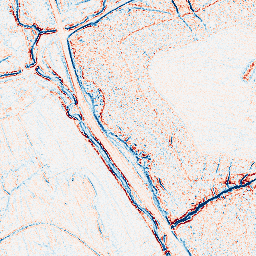
Category: edge_preserving
Decomposition family: bilateral
Decomposition parameters: d: 5
sigma_color: 75
sigma_space: 50
Upsampling method: edge_directed
Upsampling parameters: scale: 2
Upsampling scale: 2